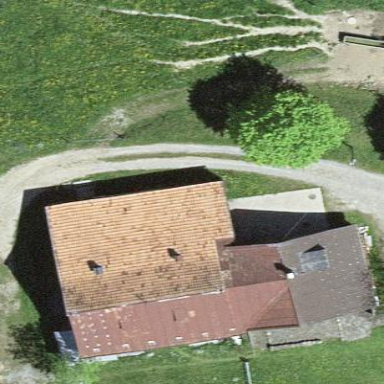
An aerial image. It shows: Simple house.